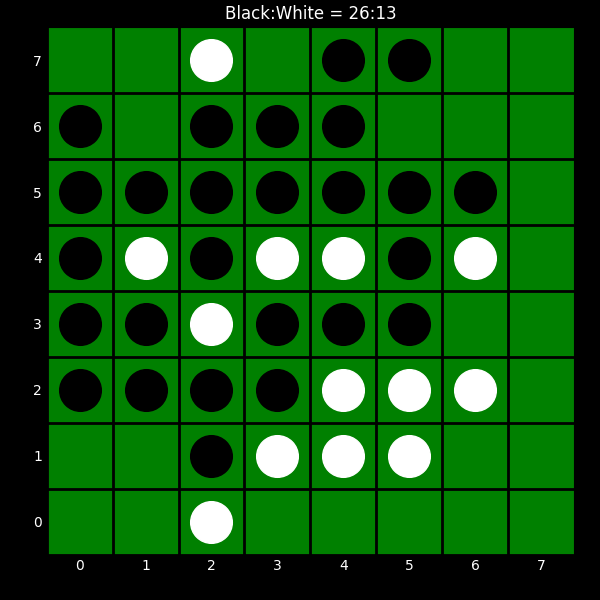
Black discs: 26
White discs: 13